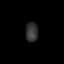
Tissue: skin
Cell type: Epithelial cells
Senescence score: 0.2662
Nuclear area (px): 226
Mean DAPI intensity: 53.823